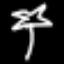
Label: palm tree